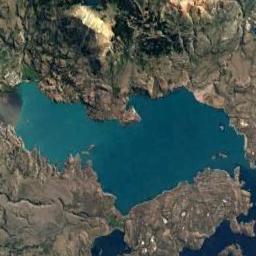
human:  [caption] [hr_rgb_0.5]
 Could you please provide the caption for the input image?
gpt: The lake is dark green .

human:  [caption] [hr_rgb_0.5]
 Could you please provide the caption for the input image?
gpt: The lake lies in a mountainous area and the water is light blue .

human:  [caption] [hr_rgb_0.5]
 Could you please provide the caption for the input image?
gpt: The ground is uneven around the lake .

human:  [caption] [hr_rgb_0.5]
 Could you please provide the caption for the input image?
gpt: There is an irregularly shaped pale blue lake on a yellow-brown mountain with sparse green vegetation on the hills .

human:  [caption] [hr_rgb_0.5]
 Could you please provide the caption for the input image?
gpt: The blue is beside a mountain and some bare land .